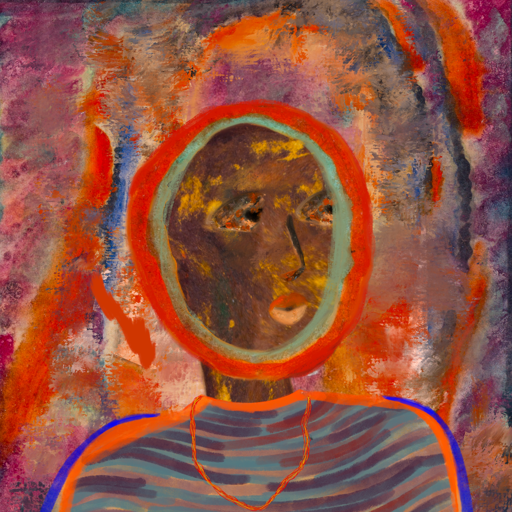
Background: Experience, Head And Neck Side: Comrade, Face Side: Gypsy_Queen, Bust: Experience, Hair Side: Sisters, Head Accessory: Blank, Second Necklace: Gypsy_Mother_2, Necklace: Blank, Baby: Blank